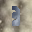
Label: 3